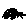
Label: car